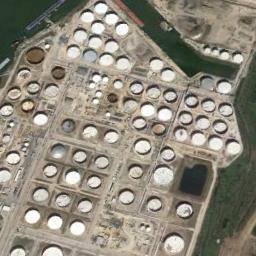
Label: storage_tank